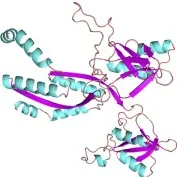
3D structure of TFR2 protein. G430R); (D) mutant type c. T960A (p. Y320X).
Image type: radiology (x_ray)